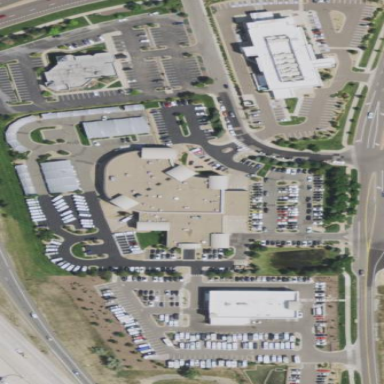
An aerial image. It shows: Building housing car shop.